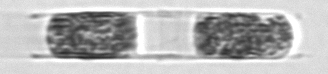
Label: Hemiaulus